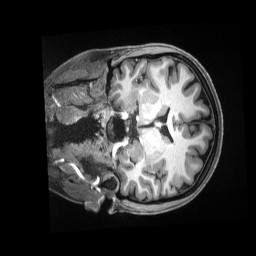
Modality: T1w
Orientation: coronal
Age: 20
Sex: female
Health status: ill
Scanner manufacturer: siemens
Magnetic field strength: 3 T
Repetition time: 2.5 s
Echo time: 0.00181 s